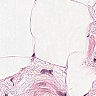
Metastatic tissue present: no